Field crop: tomato
Growth stage: 1
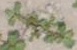
Species: portulaca